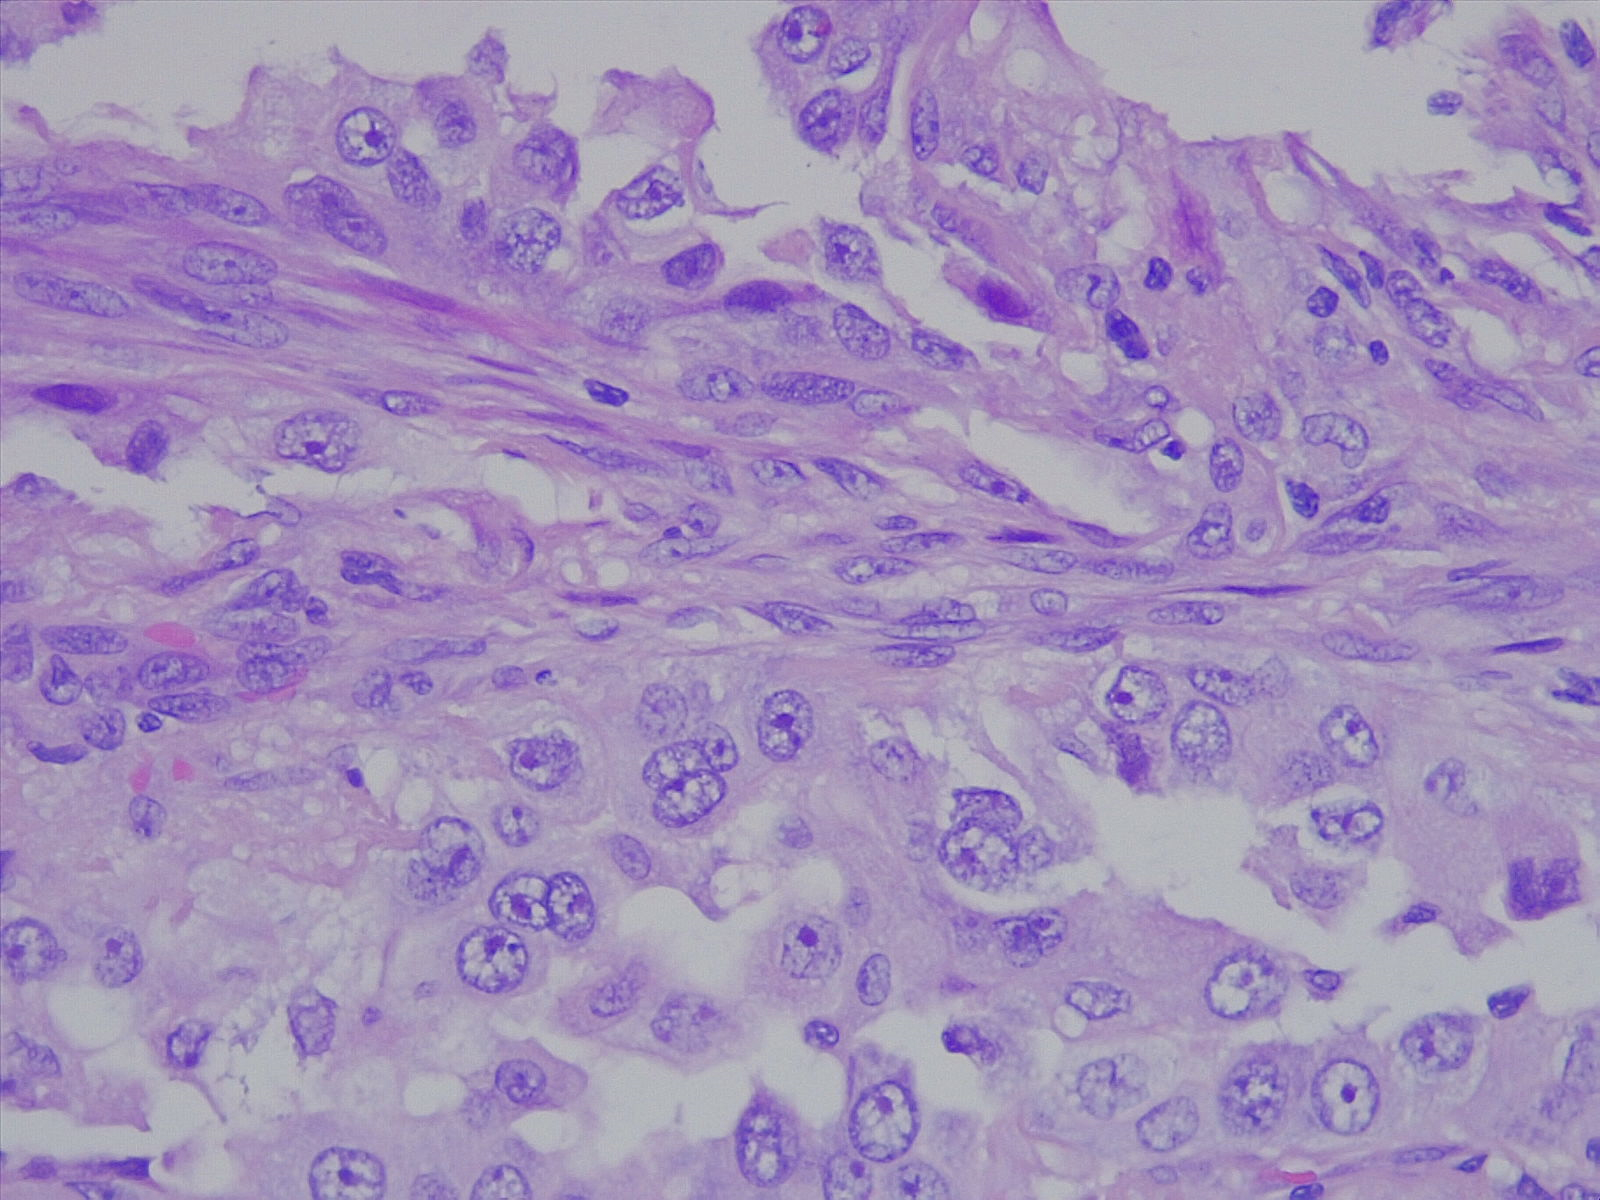
Label: lung adenocarcinoma, moderately differentiated